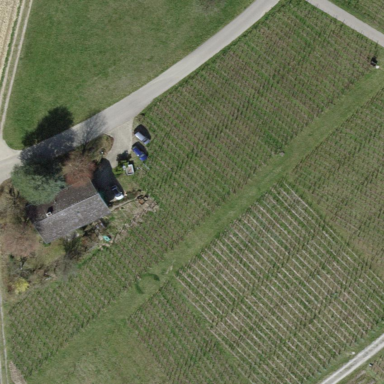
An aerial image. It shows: Beautiful vineyard in the countryside.